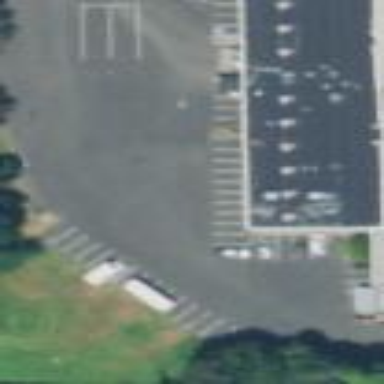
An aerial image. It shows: Paved parking area.